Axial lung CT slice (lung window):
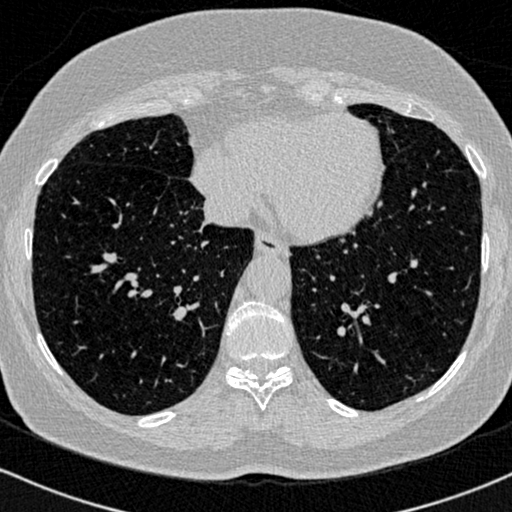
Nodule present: no